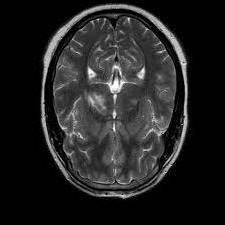
Label: notumor